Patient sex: F
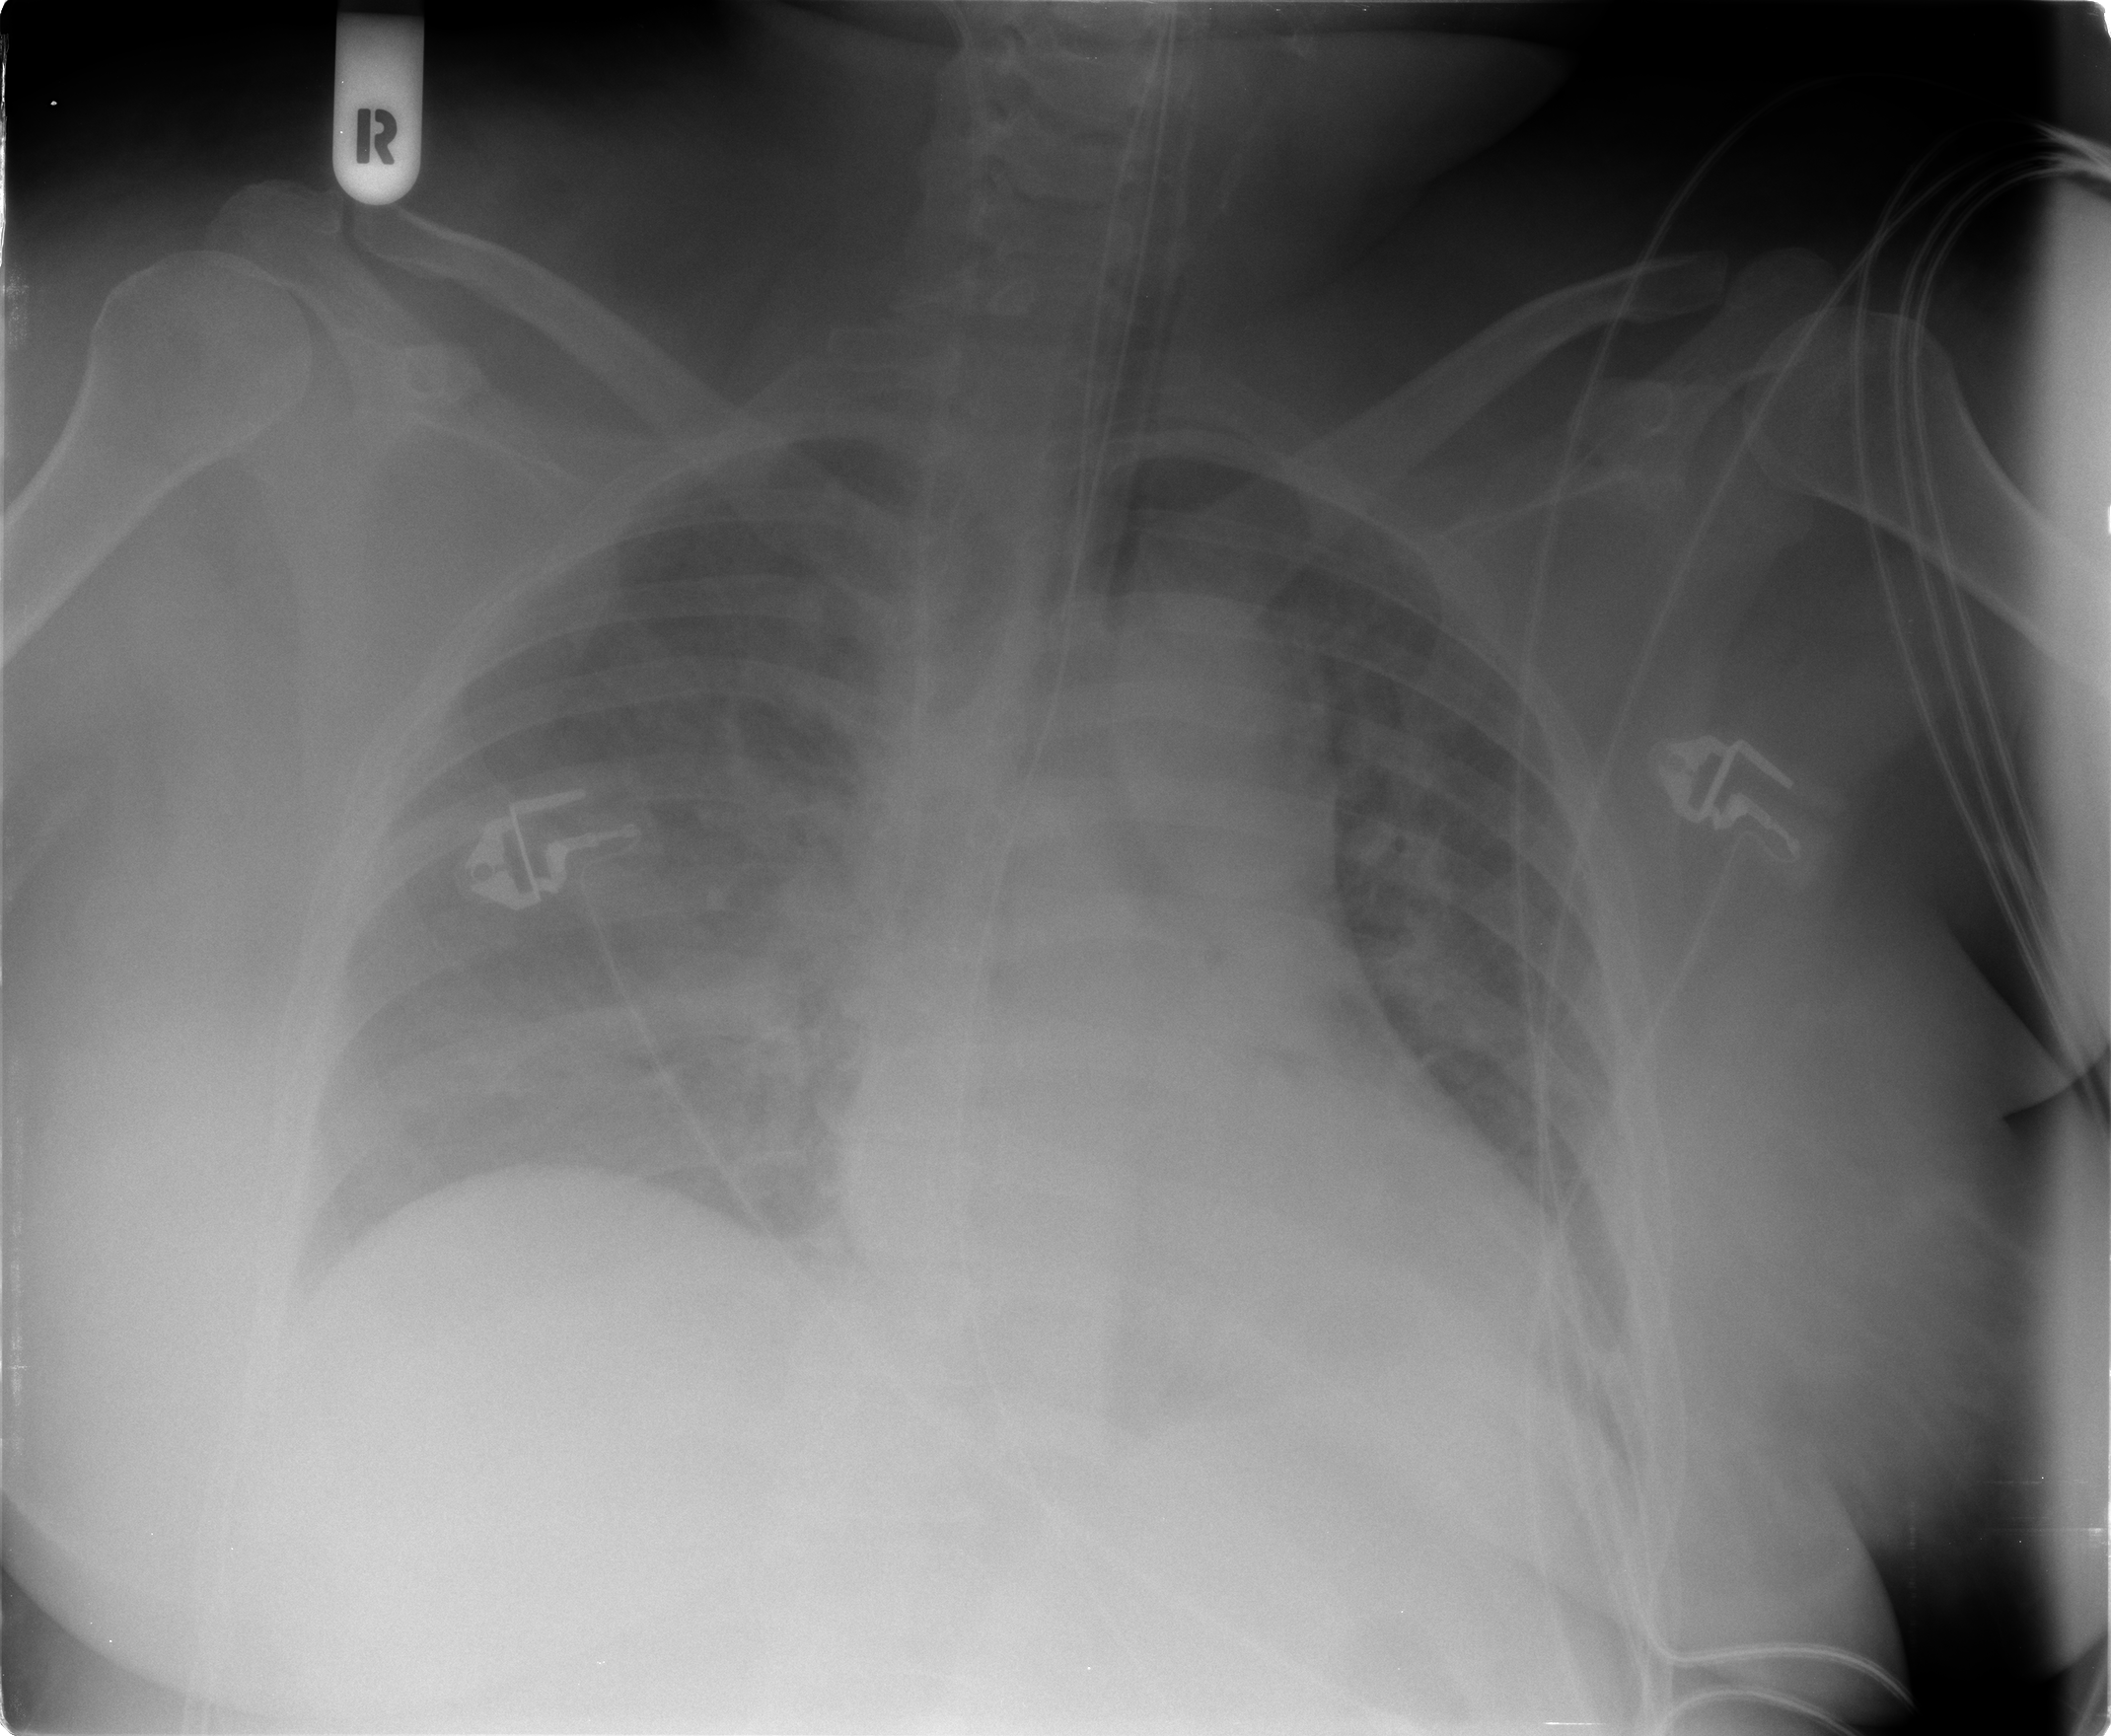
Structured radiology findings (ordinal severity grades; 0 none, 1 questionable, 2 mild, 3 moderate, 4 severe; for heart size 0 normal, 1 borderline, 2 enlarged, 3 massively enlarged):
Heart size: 0
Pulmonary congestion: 1
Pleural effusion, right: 0
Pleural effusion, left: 0
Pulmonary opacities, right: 3
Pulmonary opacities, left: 2
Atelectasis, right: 2
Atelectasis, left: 2